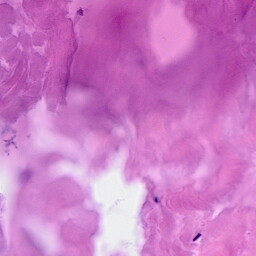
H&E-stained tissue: Breast